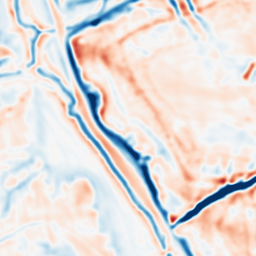
Category: multiscale
Decomposition family: dog_multiscale
Decomposition parameters: sigma_ratio: 1.4
n_scales: 3
base_sigma: 2
Upsampling method: bilinear
Upsampling parameters: scale: 4
Upsampling scale: 4